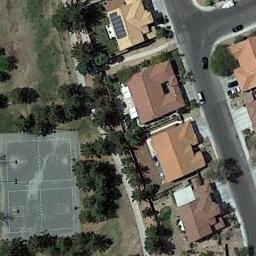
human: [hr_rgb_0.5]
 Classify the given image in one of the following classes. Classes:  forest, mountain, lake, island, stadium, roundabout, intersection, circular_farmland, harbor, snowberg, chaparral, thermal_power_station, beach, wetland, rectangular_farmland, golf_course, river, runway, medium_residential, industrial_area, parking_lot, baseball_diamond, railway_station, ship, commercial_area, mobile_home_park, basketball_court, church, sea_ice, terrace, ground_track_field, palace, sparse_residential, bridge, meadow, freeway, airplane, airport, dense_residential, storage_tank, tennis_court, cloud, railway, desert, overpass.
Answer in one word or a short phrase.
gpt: basketball_court